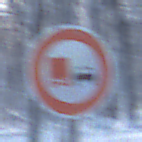
Verkehrszeichen: UeberholverbotKraftfahrzeuge
Umgebung: Outdoor, Nature
Tageszeit: MorningAfternoon
Wetter: Clear
Licht: Natural
Jahreszeit: Winter
Kontrast: LowContrast